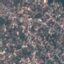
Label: Residential